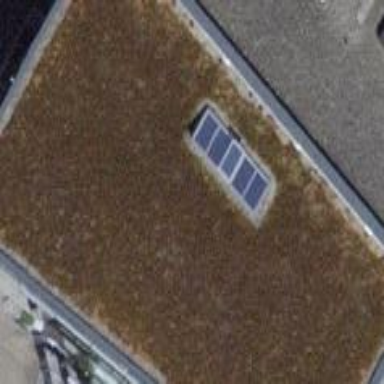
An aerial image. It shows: View of roof of building.